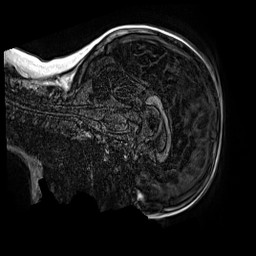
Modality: MP2RAGE
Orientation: sagittal
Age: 10
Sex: female
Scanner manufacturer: siemens
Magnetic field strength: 3 T
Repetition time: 4 s
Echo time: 0.00299 s